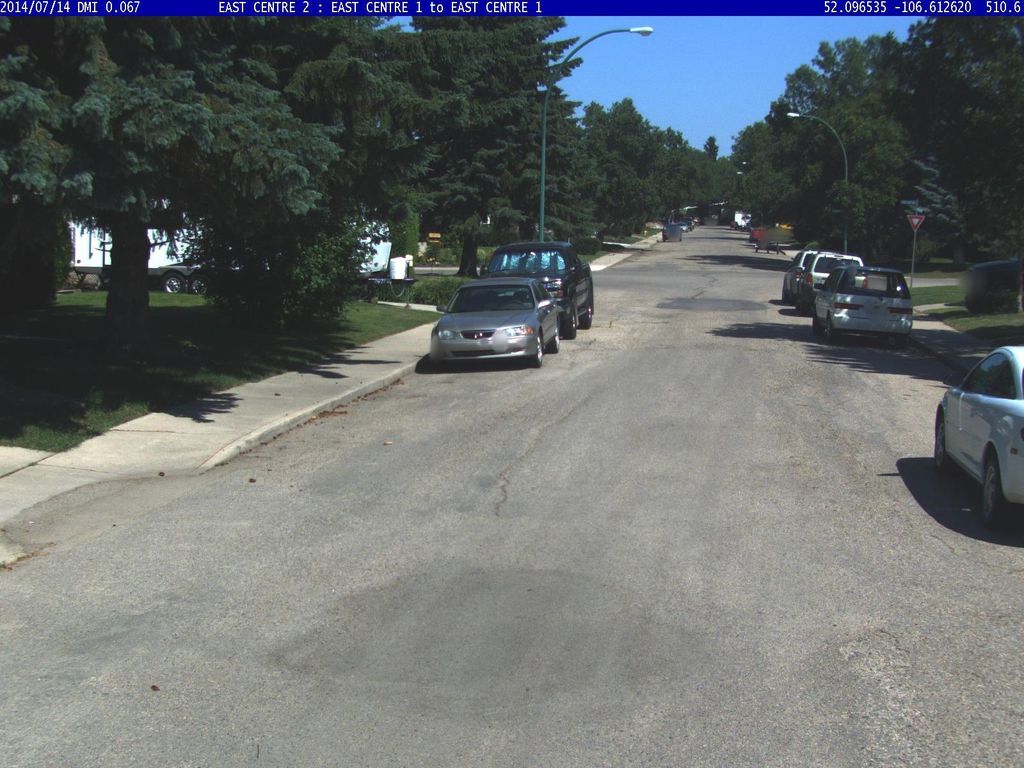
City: saskatoon